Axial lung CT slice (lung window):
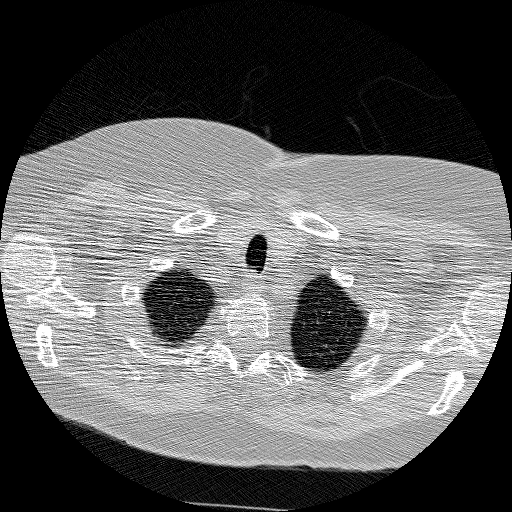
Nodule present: no